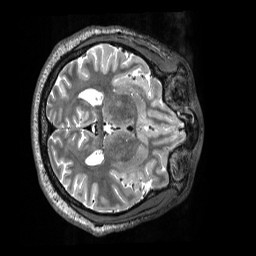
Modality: T2w
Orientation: axial
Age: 26
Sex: male
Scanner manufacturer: siemens
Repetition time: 3.2 s